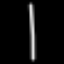
Label: line